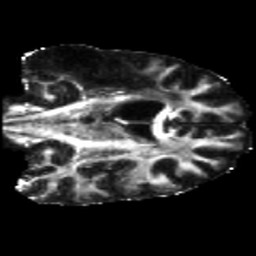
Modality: FA
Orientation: coronal
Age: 43
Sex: male
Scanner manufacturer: siemens
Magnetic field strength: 3 T
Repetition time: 5.25 s
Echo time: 0.08 s